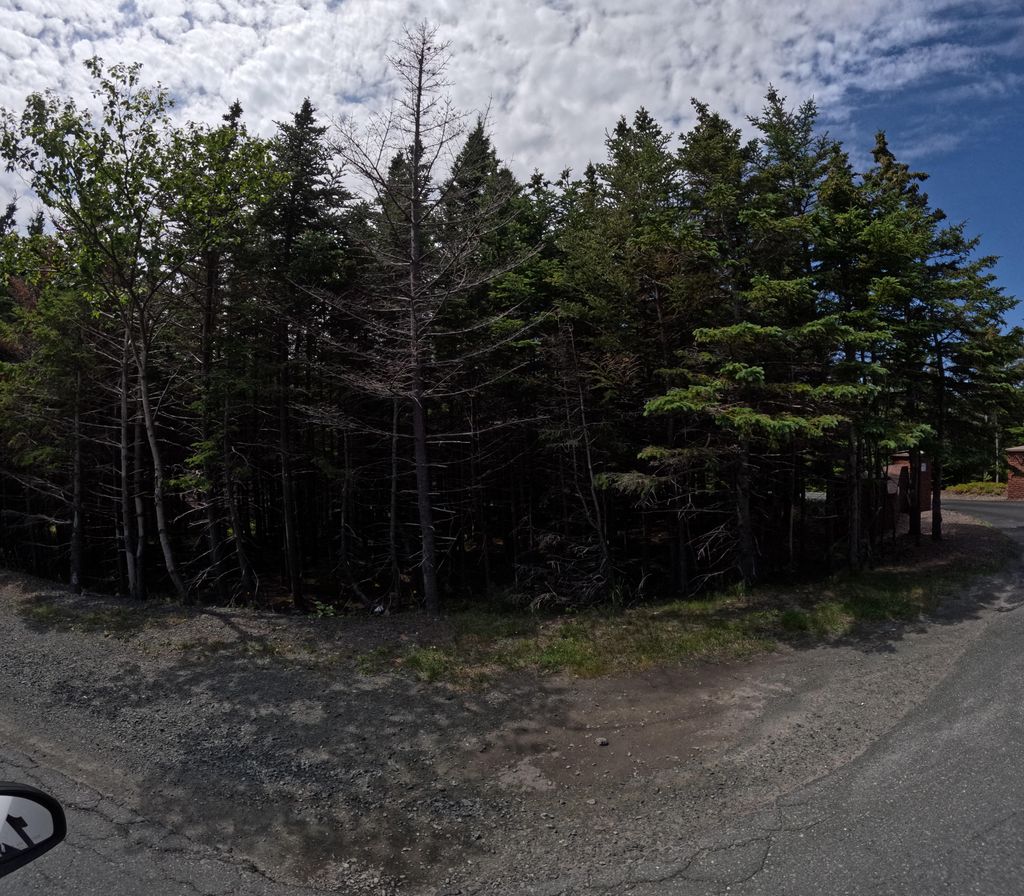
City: st_johns